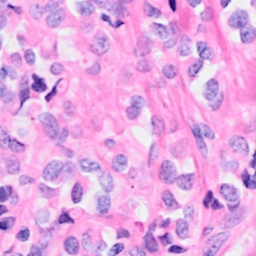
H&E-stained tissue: Breast